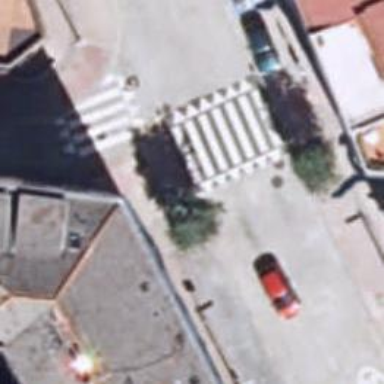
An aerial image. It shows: Uncontrolled footway crossing with markings.